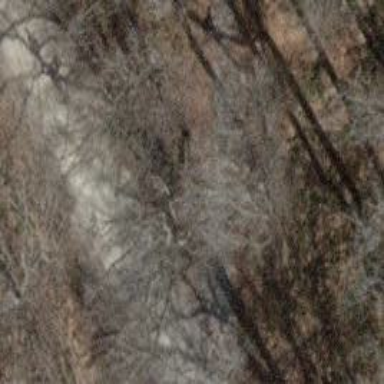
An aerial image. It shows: Brown bench in the vicinity.